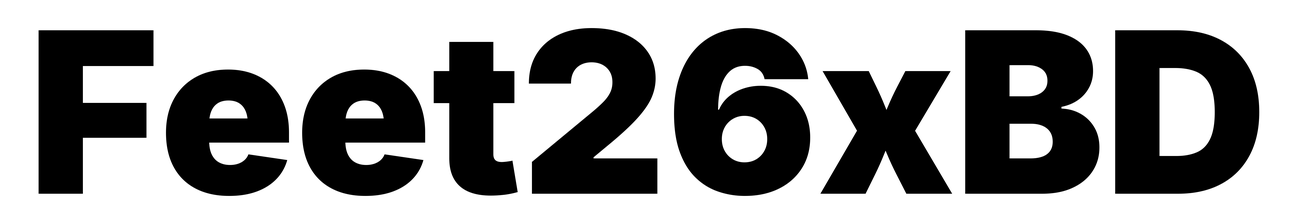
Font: Inter_Black